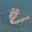
Label: 2